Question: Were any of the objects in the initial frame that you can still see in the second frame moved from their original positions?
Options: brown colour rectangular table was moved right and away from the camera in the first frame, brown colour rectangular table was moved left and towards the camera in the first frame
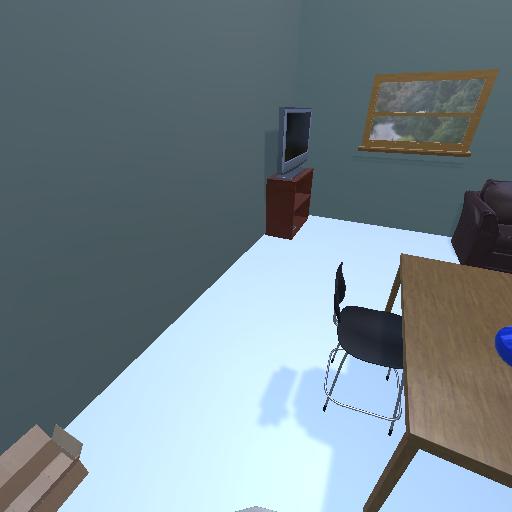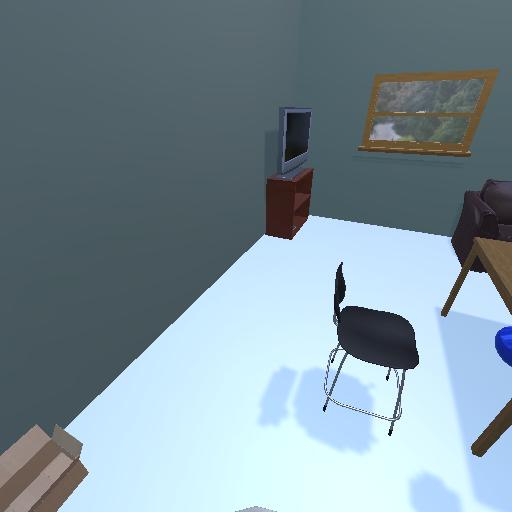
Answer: brown colour rectangular table was moved right and away from the camera in the first frame